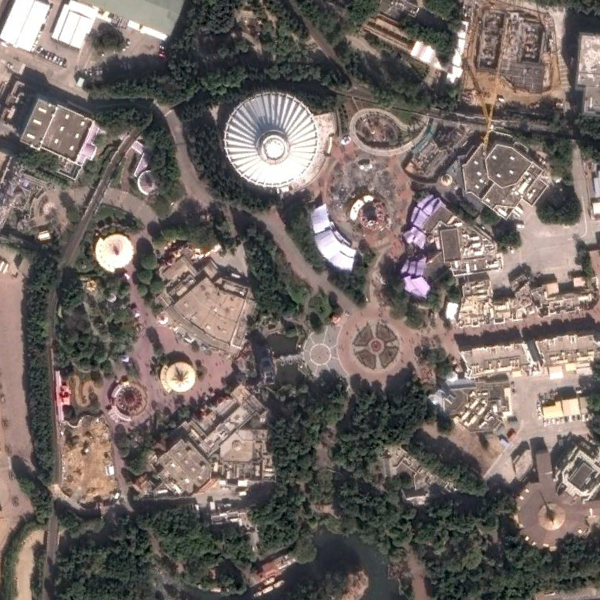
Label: Park